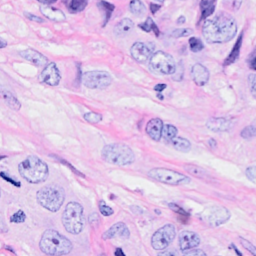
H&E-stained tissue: Breast